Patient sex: M
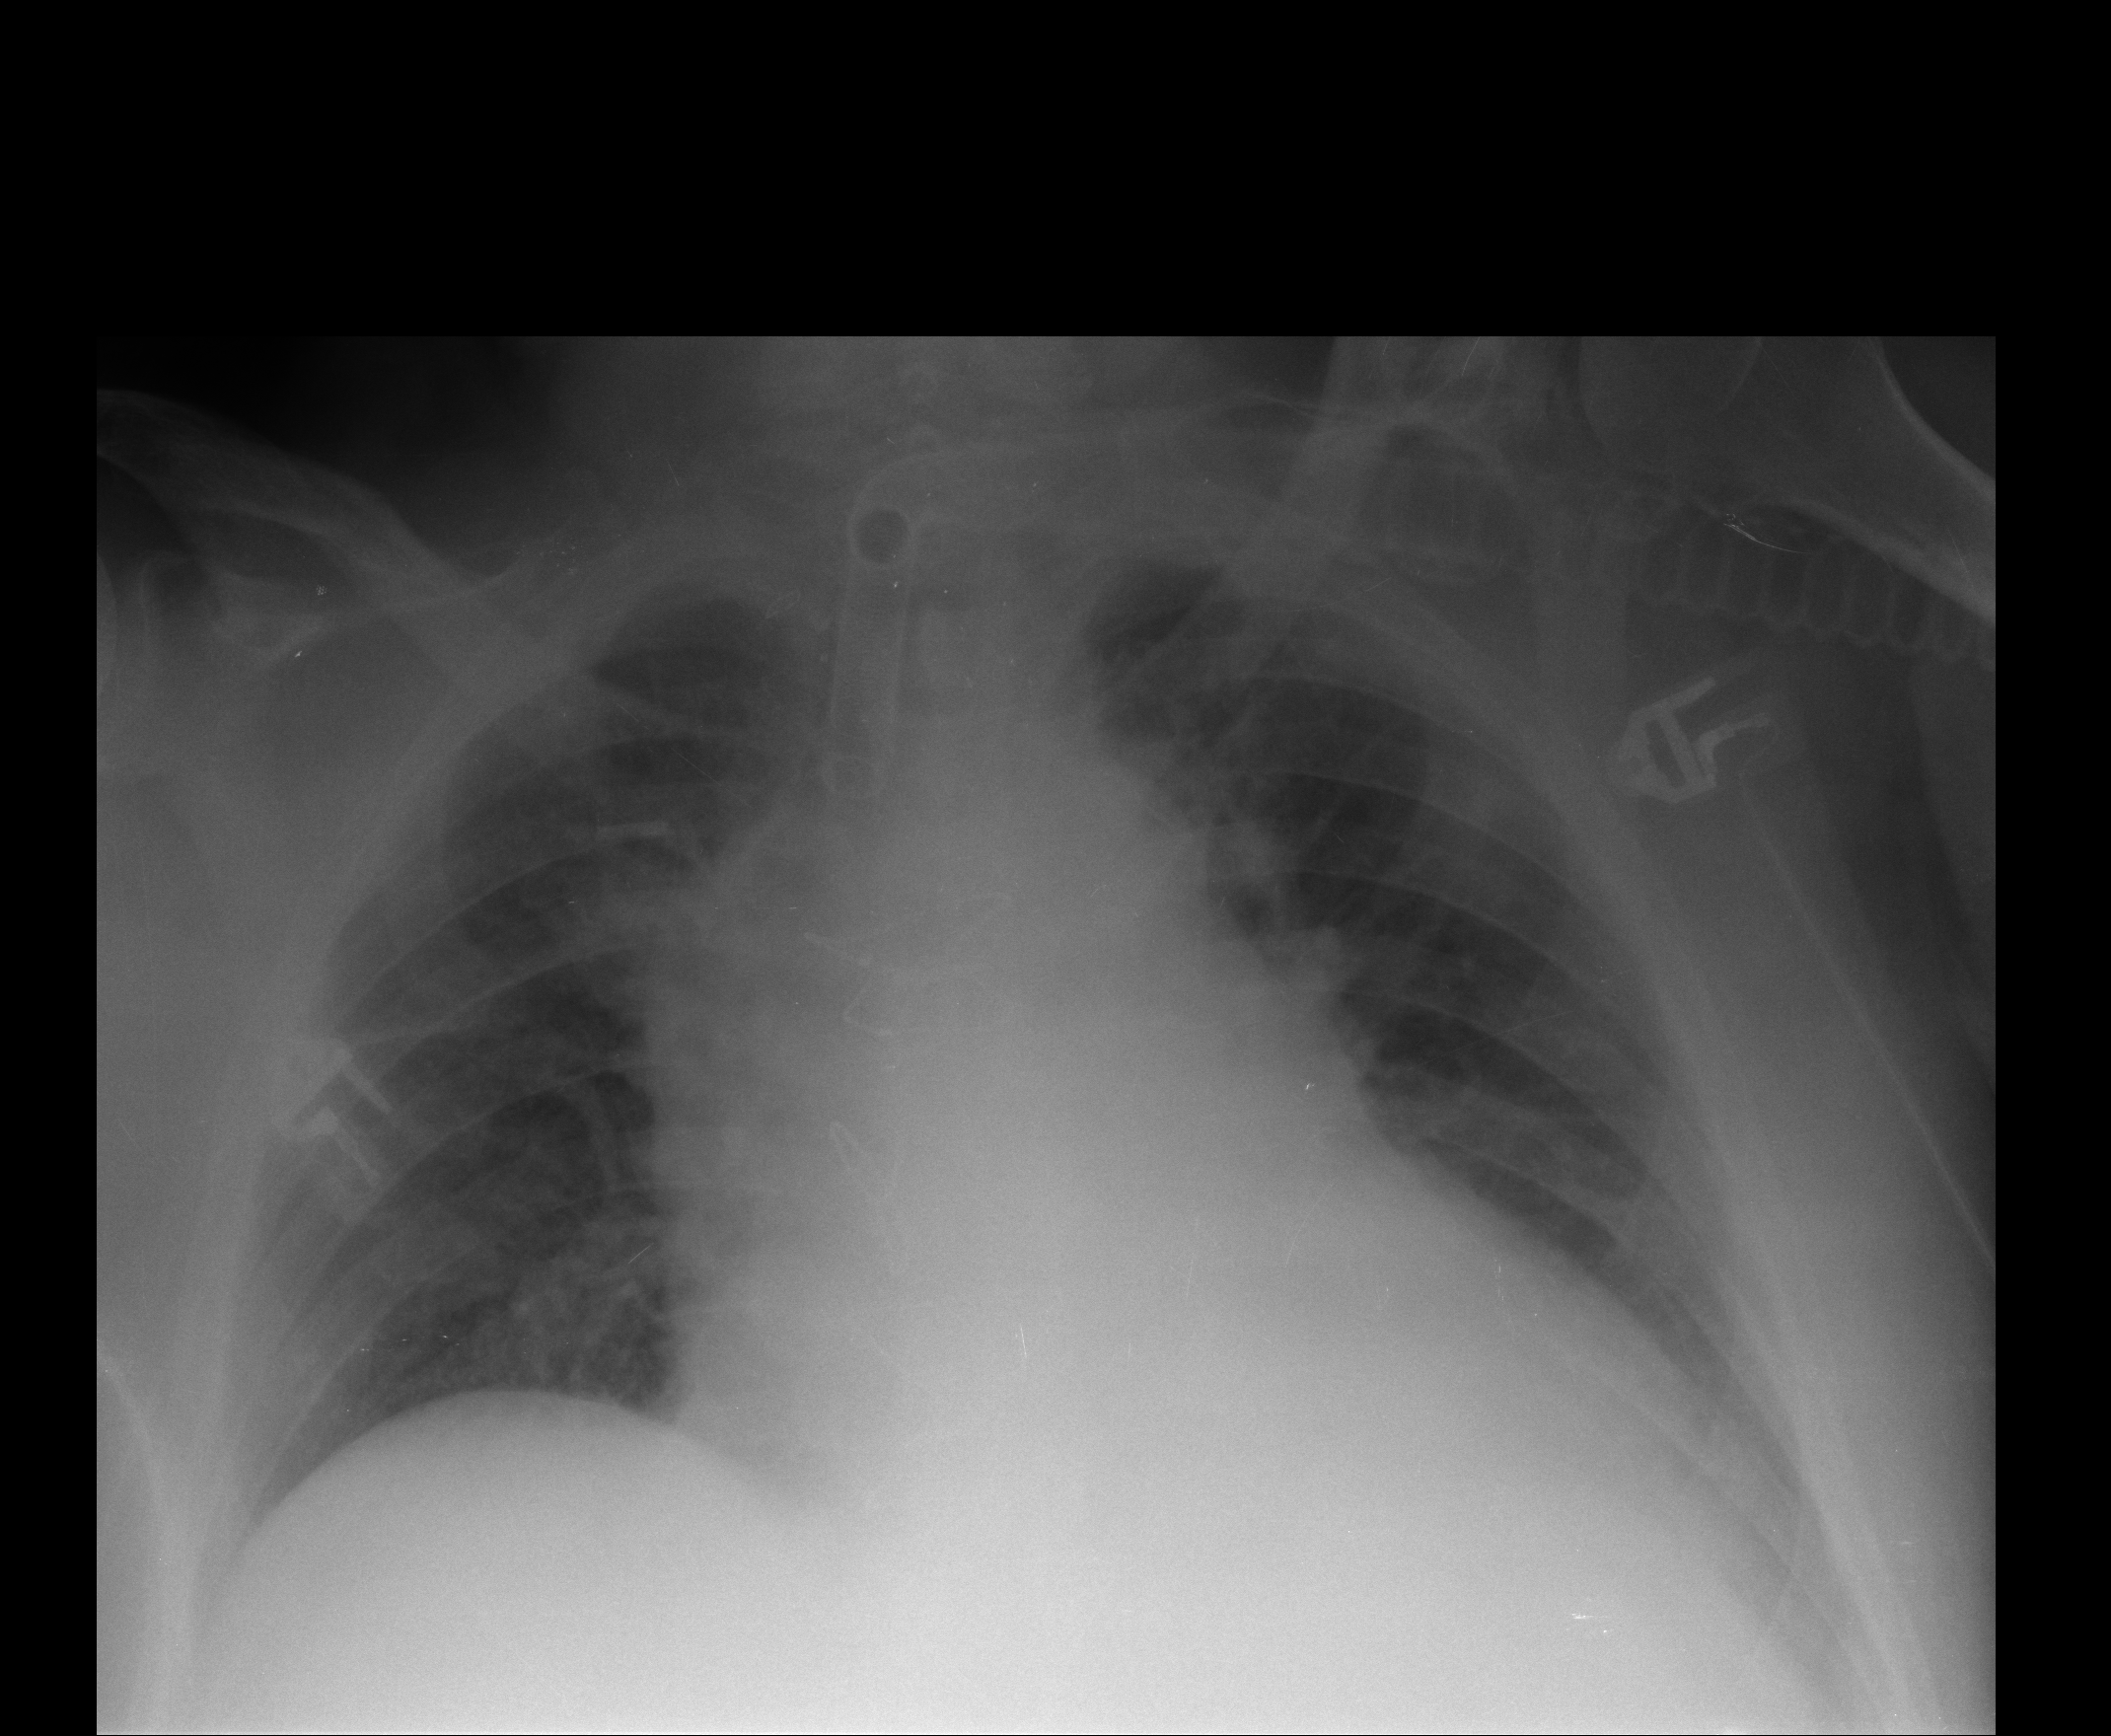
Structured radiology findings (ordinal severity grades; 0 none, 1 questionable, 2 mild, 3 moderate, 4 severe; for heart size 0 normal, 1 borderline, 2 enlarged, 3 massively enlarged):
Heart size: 2
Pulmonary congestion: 2
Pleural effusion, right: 0
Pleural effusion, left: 1
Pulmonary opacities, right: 0
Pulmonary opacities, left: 0
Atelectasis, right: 2
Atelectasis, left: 2